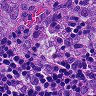
Metastatic tissue present: yes